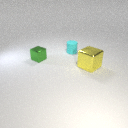
small cyan rubber cylinder behind small green metal cube